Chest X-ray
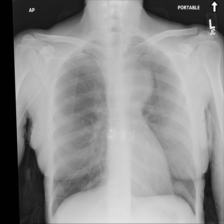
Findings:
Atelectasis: negative
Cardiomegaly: negative
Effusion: negative
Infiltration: negative
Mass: positive
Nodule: negative
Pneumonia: negative
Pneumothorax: negative
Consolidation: negative
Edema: negative
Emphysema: negative
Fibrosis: negative
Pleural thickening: negative
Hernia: negative